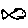
Label: fish